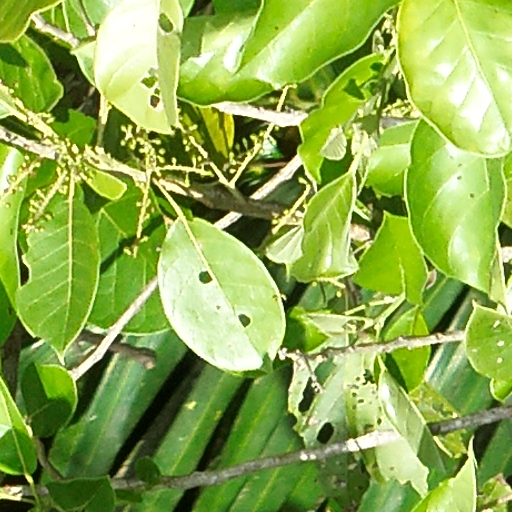
Species: Hieronyma alchorneoides
GBIF accepted scientific name: Hieronyma alchorneoides
Crown area (m\u00b2): 215.287